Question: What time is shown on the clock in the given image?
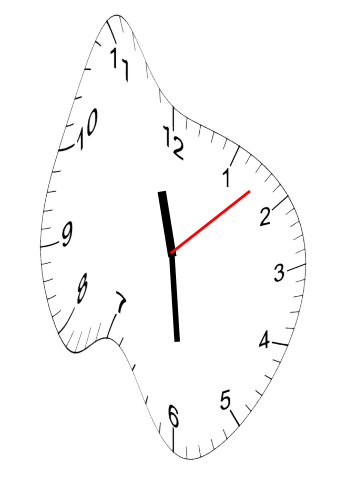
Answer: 11:29:08